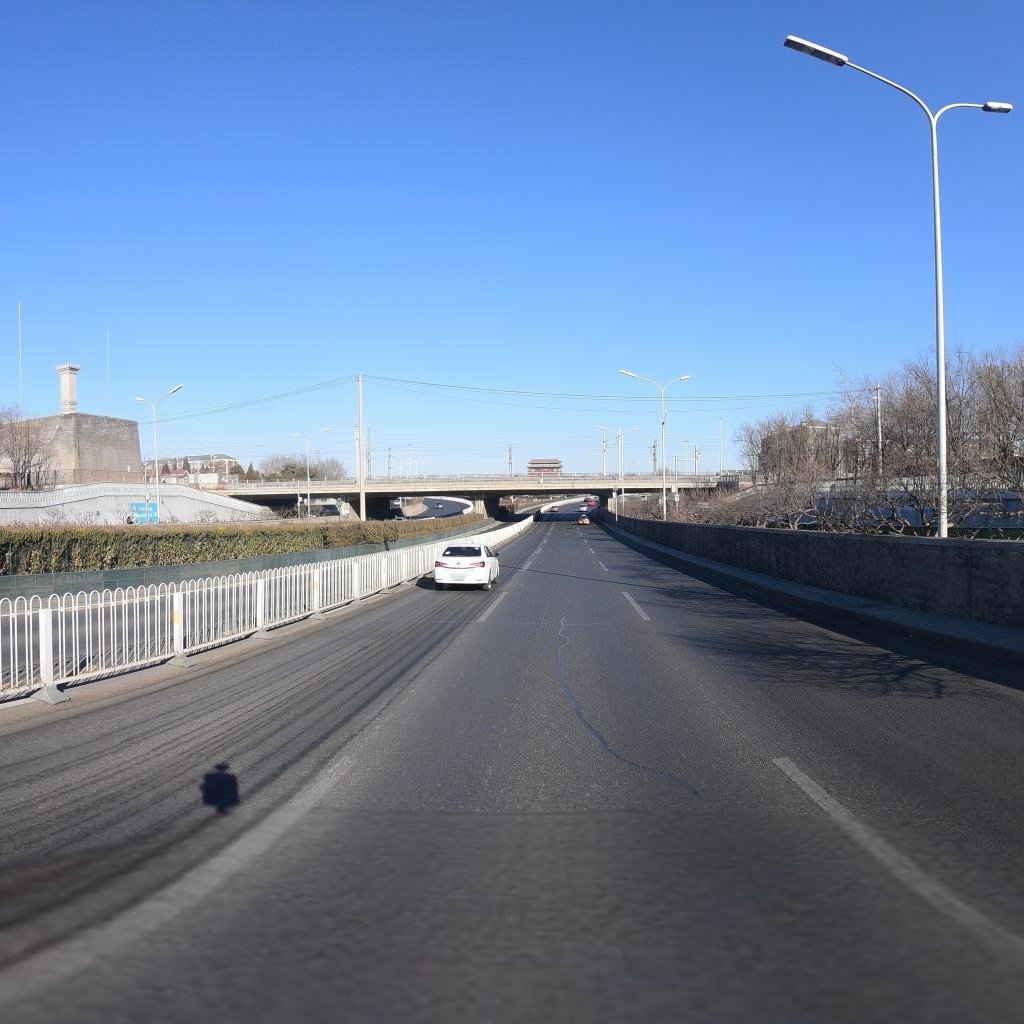
Region: Dongcheng
Road damage annotations: longitudinal patch